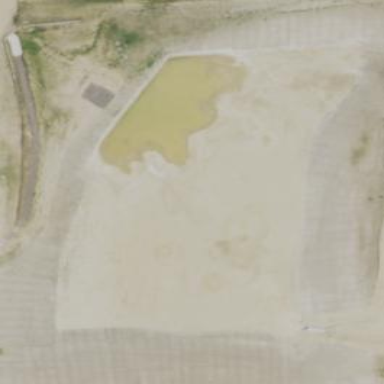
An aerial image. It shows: Detention basin filled with water.